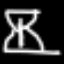
Label: hourglass